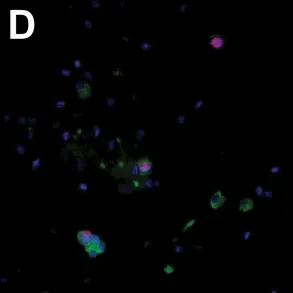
WU polyomavirus antigen in respiratory epithelial cells from lungs transplanted into a recipient (28-year-old woman) with Job syndrome. Immunofluorescence of 293T cells transfected with pDEST26-WU-virus protein 1 and stained with A) WU virus protein 1 polyclonal antibody (NN-Ab01) or B) preimmune serum. D) Bronchoalveolar lavage specimen with multiple WU virus protein 1/cytokeratin double-positive cells.
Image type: pathology (immunostaining)